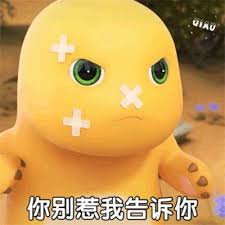
Label: nailong